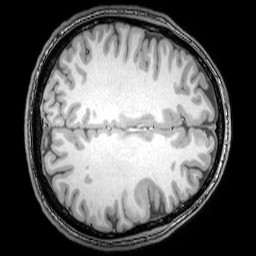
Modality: T1w
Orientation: axial
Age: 25
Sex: male
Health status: healthy
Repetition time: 0.081 s
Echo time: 0.037 s